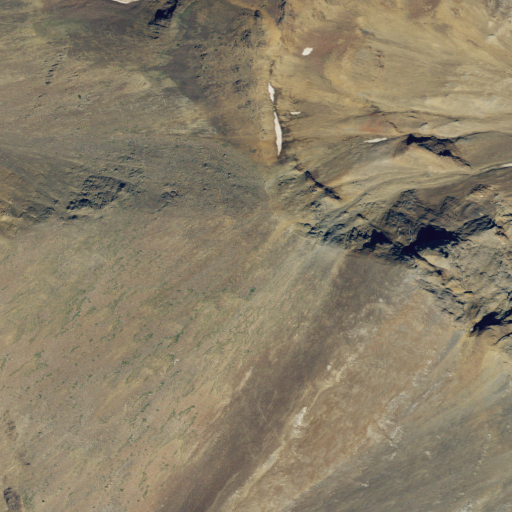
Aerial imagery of mountain in Oregon named Petes Point containing barren land, evergreen forest, and shrub